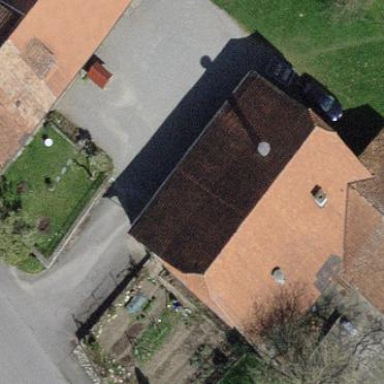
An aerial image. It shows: Farmyard area.